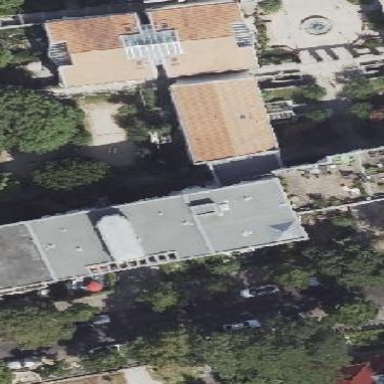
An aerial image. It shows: Apartment building with flat roof.